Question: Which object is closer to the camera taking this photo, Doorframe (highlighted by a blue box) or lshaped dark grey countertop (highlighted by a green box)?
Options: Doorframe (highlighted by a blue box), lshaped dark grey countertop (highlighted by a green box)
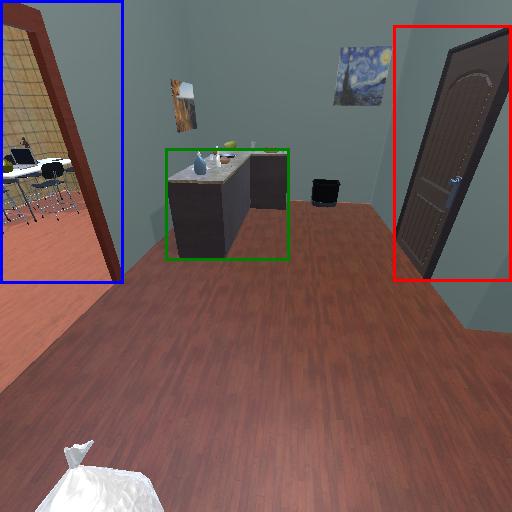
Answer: Doorframe (highlighted by a blue box)